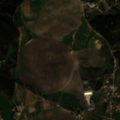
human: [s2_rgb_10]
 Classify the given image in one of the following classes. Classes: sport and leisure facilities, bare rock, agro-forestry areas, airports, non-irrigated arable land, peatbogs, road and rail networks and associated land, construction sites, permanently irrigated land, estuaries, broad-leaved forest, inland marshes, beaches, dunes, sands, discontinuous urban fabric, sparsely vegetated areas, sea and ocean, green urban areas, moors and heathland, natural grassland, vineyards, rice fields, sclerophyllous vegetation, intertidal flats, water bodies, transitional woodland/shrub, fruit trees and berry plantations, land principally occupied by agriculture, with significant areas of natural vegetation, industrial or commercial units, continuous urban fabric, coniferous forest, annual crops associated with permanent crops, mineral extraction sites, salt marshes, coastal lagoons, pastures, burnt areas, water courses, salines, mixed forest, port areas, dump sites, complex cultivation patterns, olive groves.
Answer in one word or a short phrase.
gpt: discontinuous urban fabric, permanently irrigated land, complex cultivation patterns, land principally occupied by agriculture, with significant areas of natural vegetation, broad-leaved forest